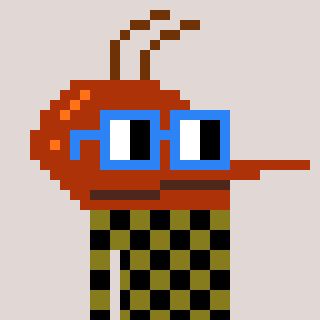
a pixel art character with square blue glasses, a mosquito-shaped head and a gunk-colored body on a warm background